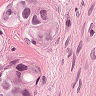
Metastatic tissue present: yes